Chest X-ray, PA view. Patient: 17 years old, sex F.
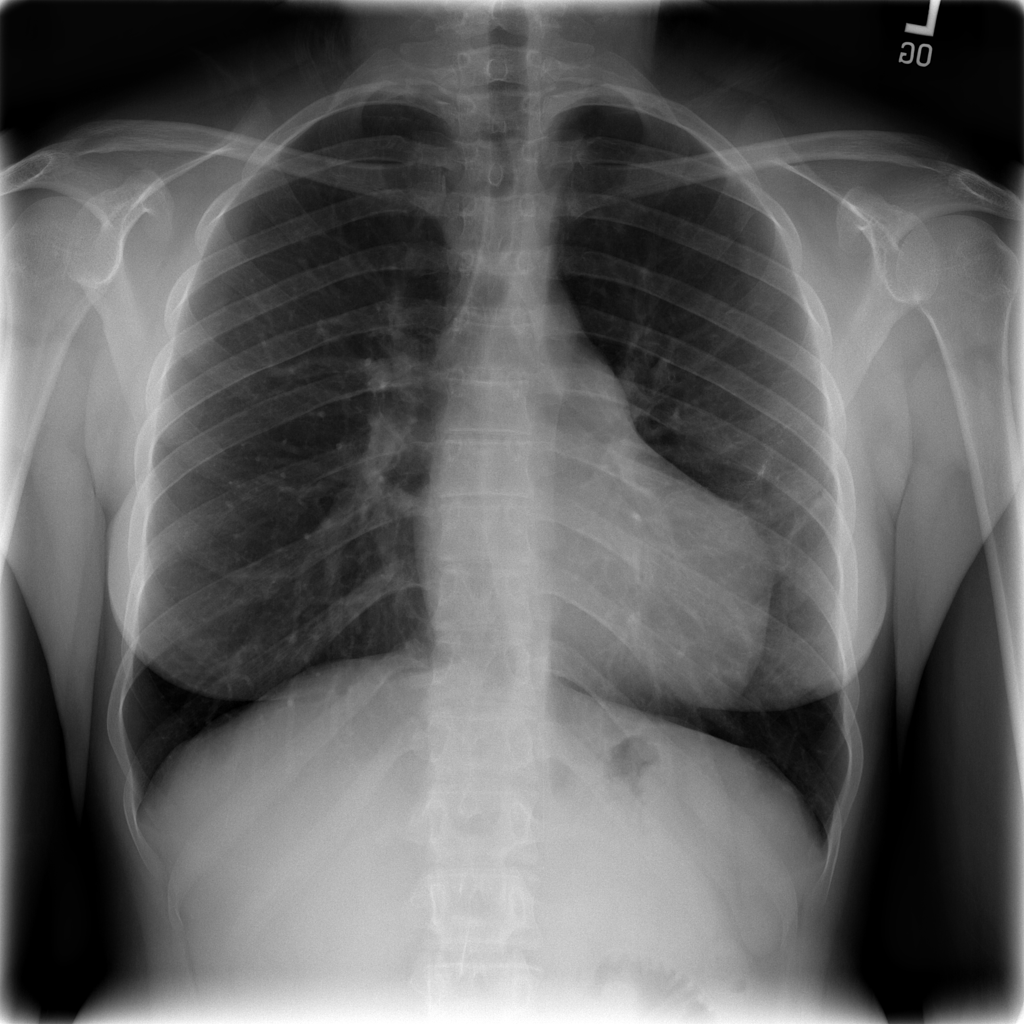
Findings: No Finding